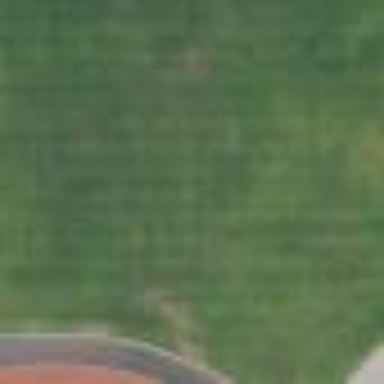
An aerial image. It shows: Shot-put sport pitch in leisure land area.